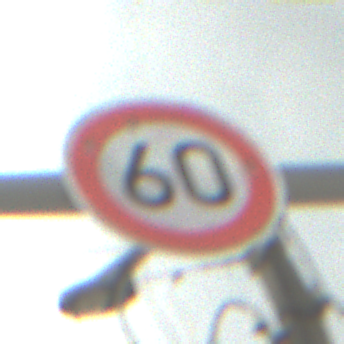
Verkehrszeichen: Geschwindigkeit60
Umgebung: Outdoor, Suburban
Tageszeit: MorningAfternoon
Wetter: PartlyCloudy
Licht: Natural
Jahreszeit: NotSpecified
Kontrast: LowContrast